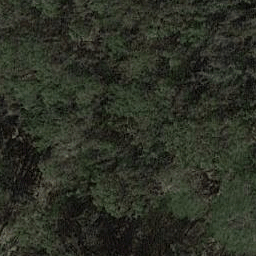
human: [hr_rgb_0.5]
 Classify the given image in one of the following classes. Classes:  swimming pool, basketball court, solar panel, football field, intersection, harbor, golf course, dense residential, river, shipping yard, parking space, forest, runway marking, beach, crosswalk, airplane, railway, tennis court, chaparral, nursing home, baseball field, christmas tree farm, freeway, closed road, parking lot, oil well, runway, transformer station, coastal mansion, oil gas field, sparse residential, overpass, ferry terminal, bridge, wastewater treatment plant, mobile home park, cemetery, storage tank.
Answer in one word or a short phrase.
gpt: forest